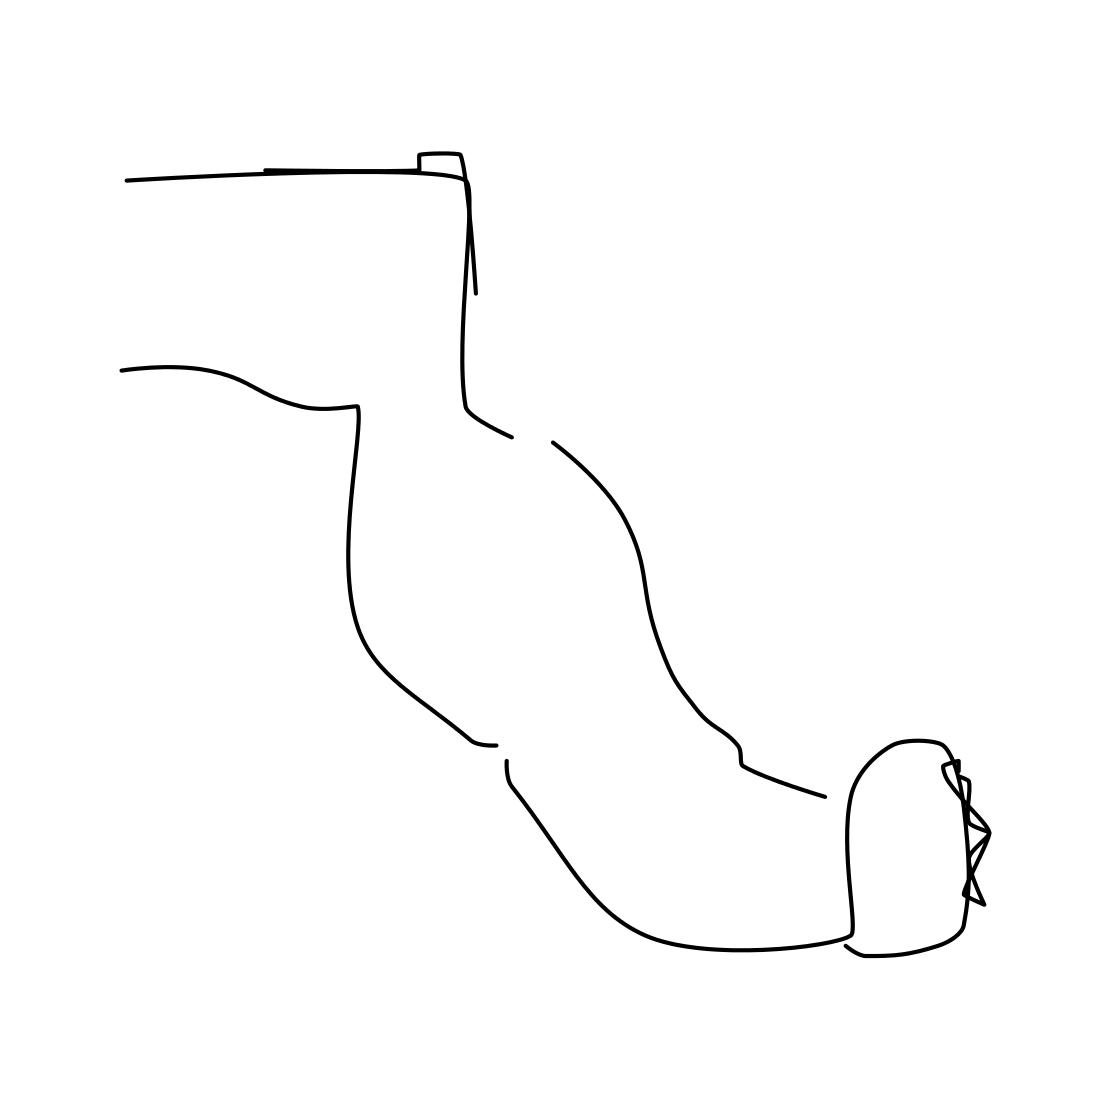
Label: arm